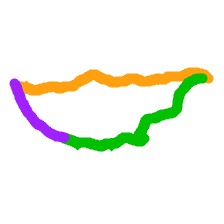
Shape: trapezoid